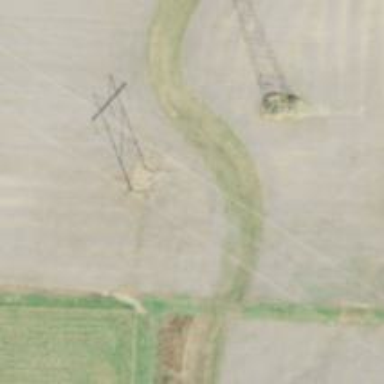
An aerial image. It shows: H-frame power tower design.